Question: I am trying to figure out the best way to develop an android application nowadays. That's why I want to learn using relevant controls/layouts when developing an application.
My previous question was about Instagram's Android application. <URL>.
Current question is about Facebook's.

I am wondering how Facebook app doing that, via which control? When you slide screen left on Facebook app, settings panel will be shown.
Is it an activity/frame/table or something else? How this app separates screen to two?
Any ideas?
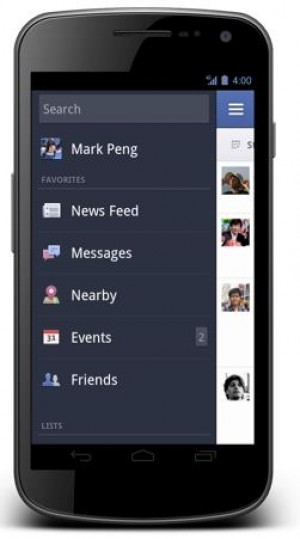
Answer: To create a slide menu, you can use the Navigation Drawer that Google just introduced at the Google I/O 2013, is included in the Support Library.
Design
<URL>
Example tutorial:
<URL>